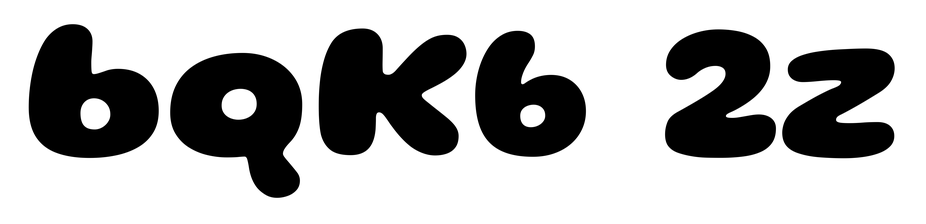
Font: Gluten_ExtraBold